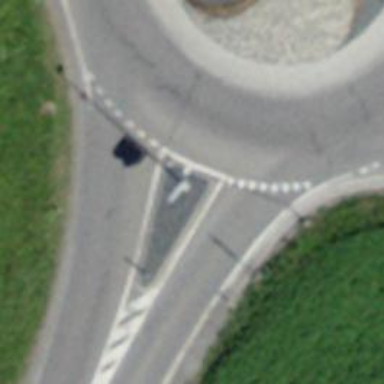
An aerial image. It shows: Road with "give way" sign.